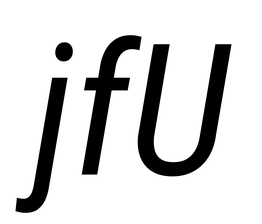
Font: Roboto-Italic_Condensed_Italic